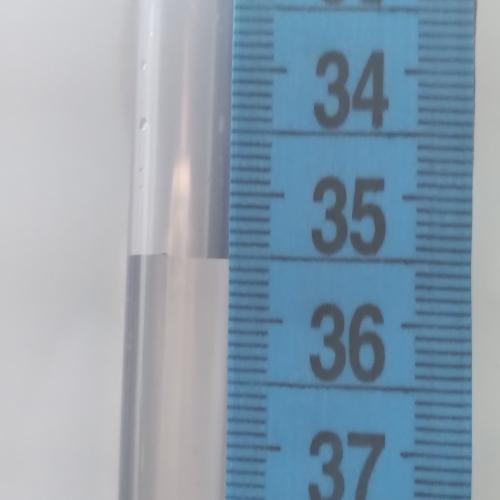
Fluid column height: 35.5 cm